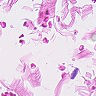
Metastatic tissue present: no